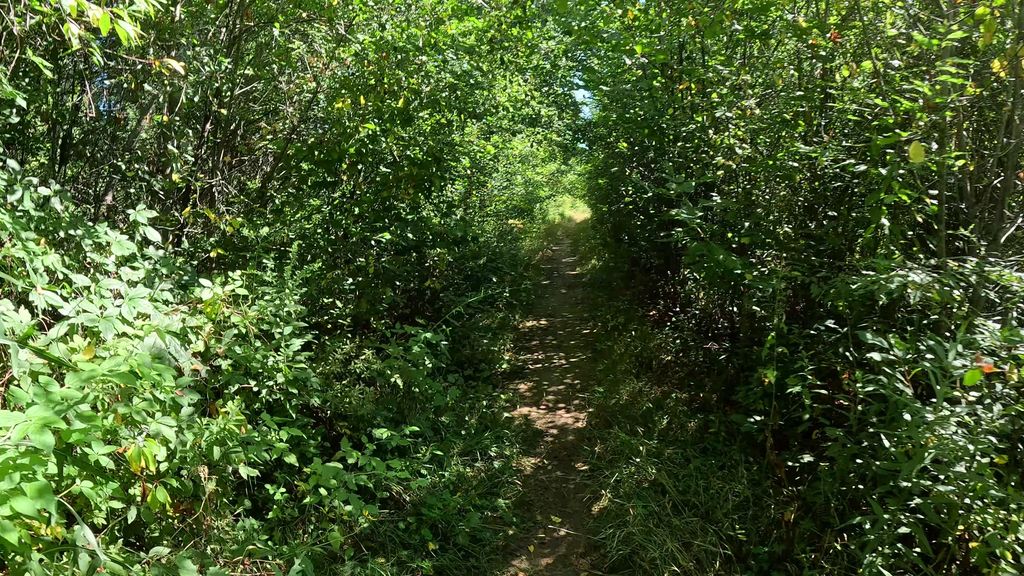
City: ottawa-gatineau